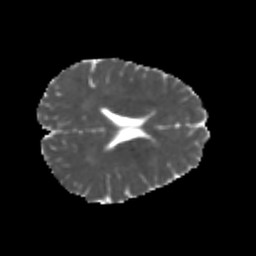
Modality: MD
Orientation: axial
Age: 23
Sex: male
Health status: healthy
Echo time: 0.074 s